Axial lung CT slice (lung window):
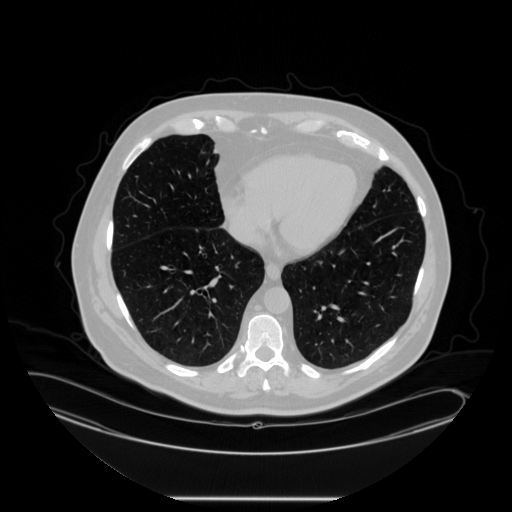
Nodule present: no